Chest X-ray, PA view. Patient: 35 years old, sex F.
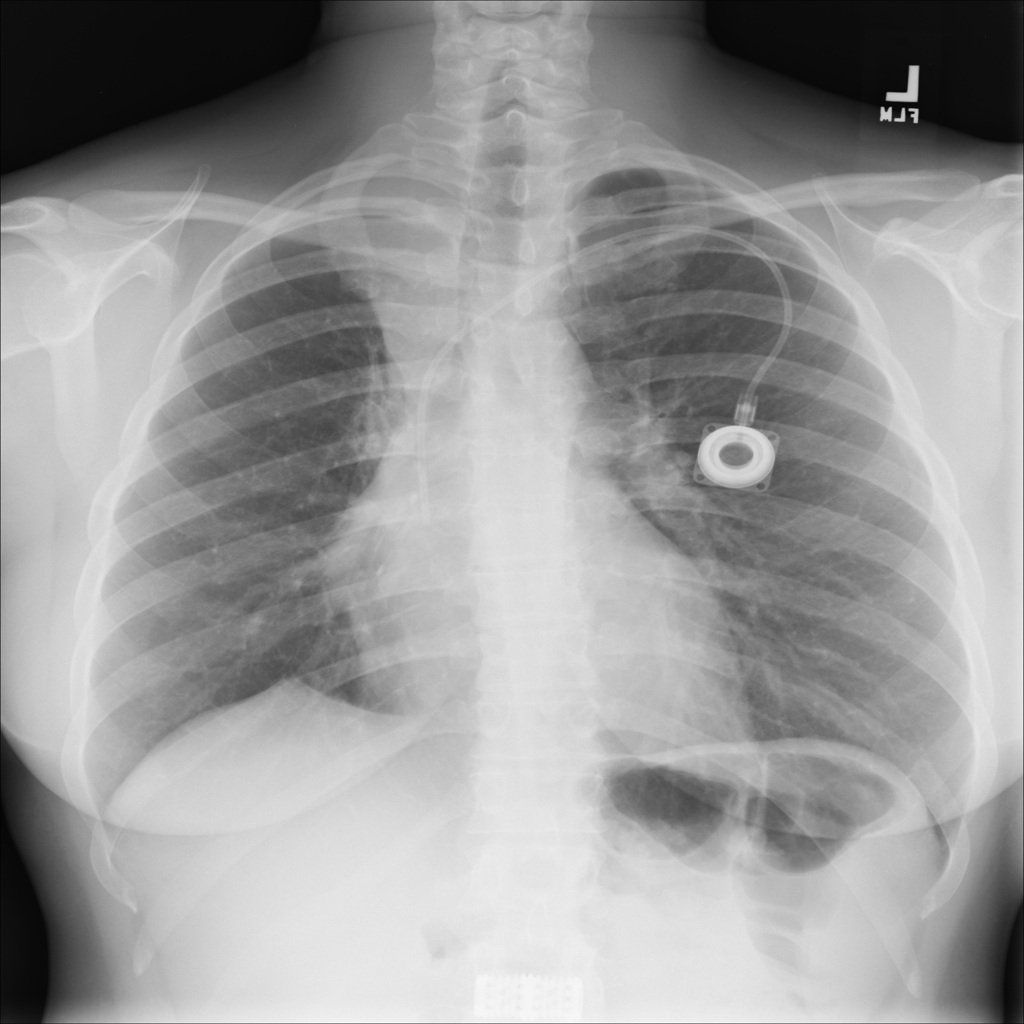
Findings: Consolidation, Mass